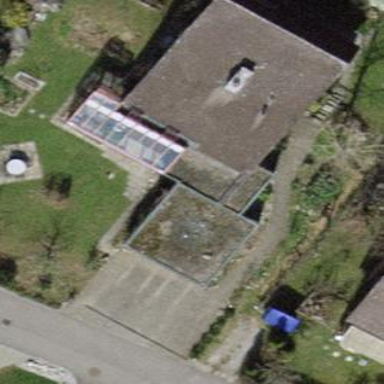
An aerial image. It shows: Detached building.